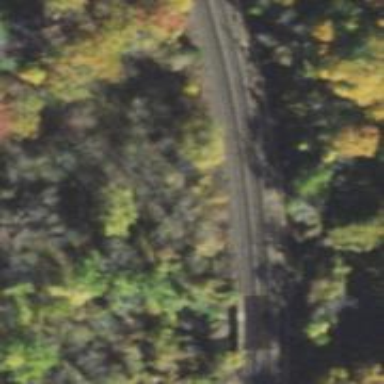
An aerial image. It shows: Electrified railway line.